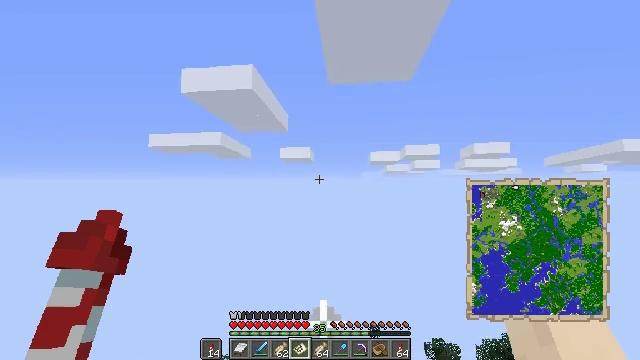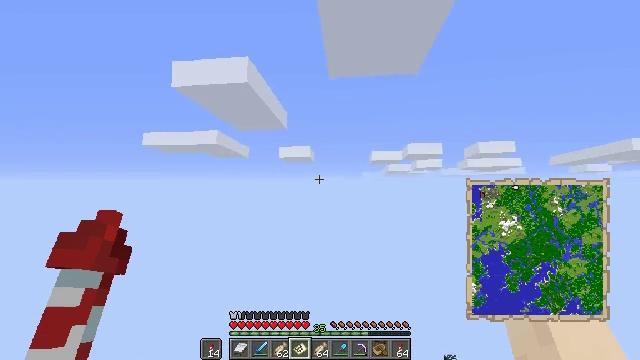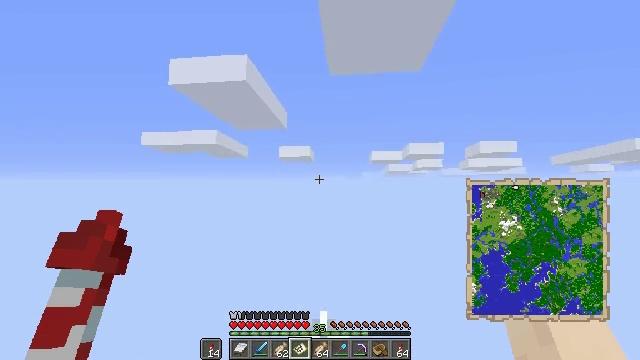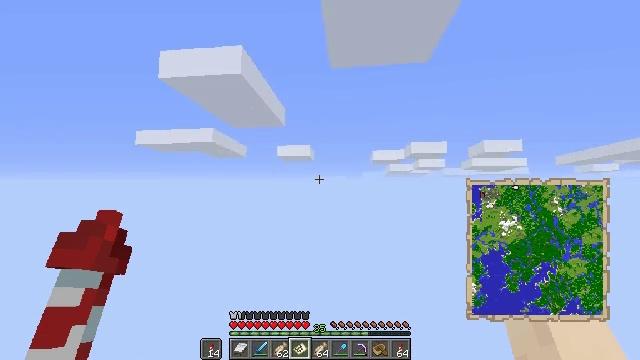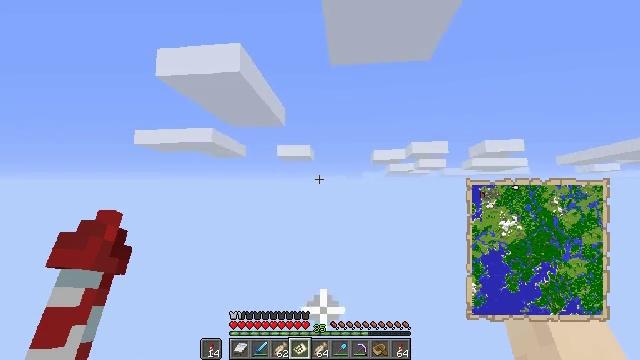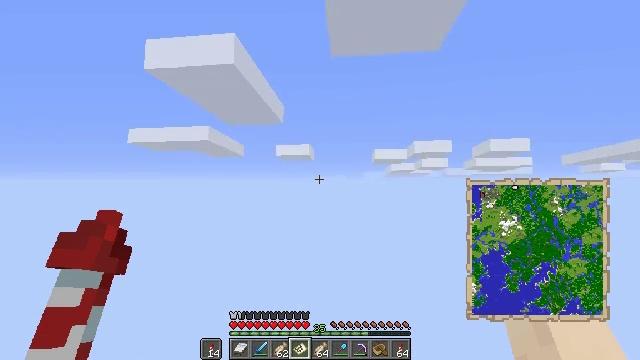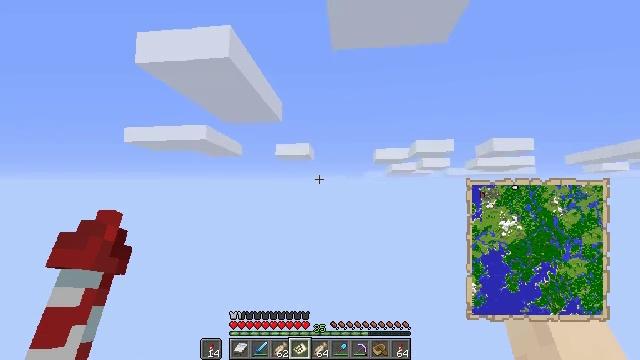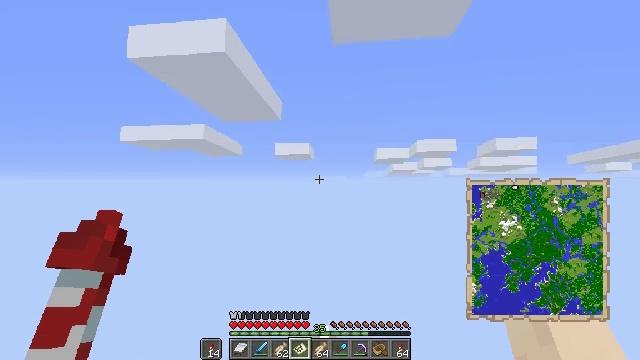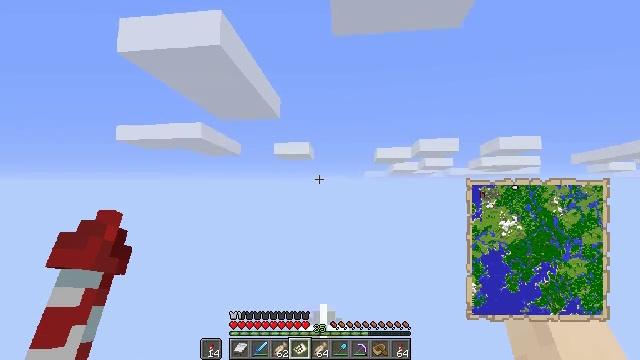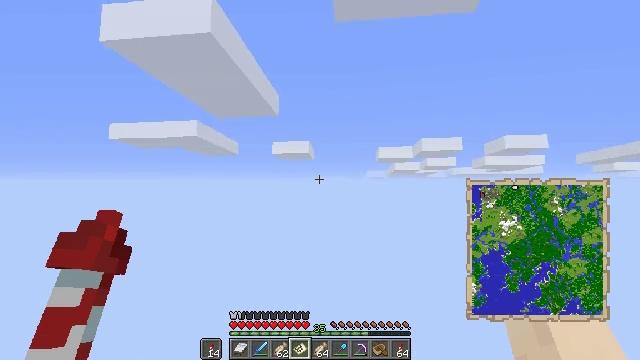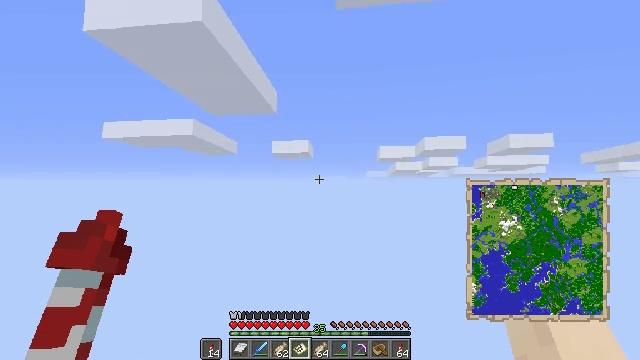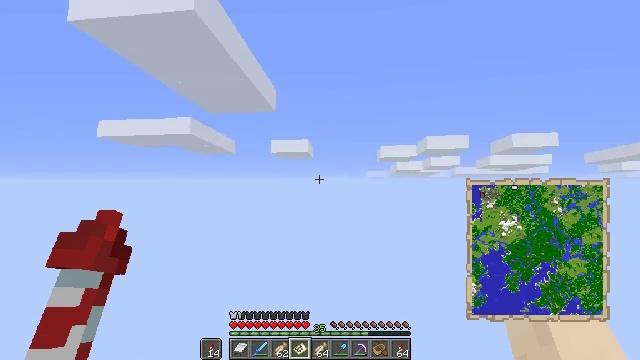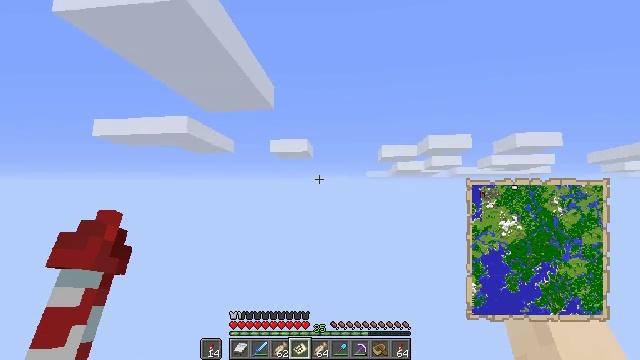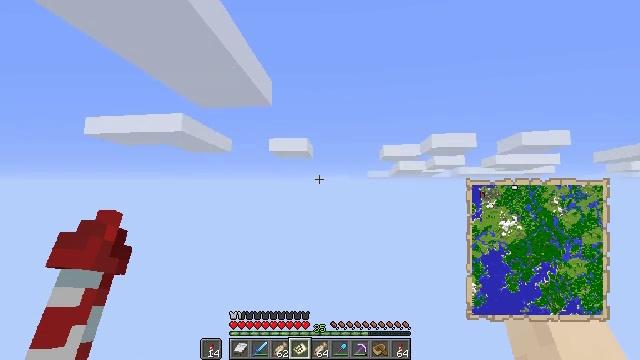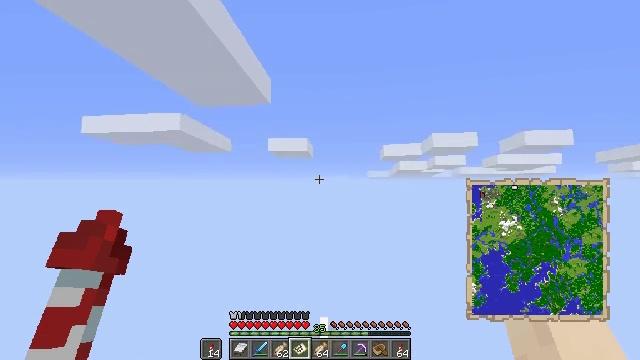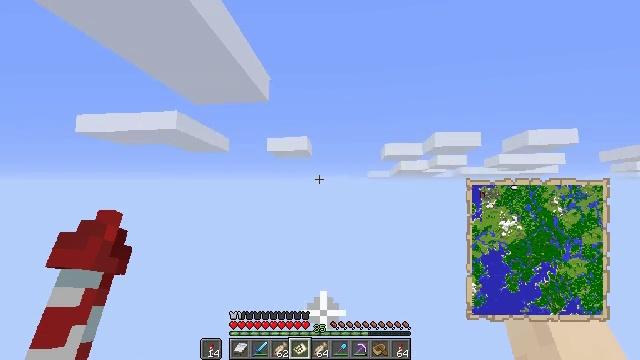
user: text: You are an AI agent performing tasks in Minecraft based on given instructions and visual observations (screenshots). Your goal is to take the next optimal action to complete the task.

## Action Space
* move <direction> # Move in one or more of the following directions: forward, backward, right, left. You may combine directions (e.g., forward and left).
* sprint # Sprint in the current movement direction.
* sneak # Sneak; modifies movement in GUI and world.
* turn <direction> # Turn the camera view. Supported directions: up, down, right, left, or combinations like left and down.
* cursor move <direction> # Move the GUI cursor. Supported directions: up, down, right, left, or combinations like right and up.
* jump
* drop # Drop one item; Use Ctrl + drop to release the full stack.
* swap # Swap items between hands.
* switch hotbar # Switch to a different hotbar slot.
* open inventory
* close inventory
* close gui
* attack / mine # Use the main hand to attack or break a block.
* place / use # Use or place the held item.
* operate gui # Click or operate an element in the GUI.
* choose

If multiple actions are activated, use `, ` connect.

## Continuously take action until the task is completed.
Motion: motion action
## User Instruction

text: Craft a map in the crafting table with paper and a compass.
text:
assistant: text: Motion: no_op
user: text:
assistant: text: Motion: no_op
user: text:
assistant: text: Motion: no_op
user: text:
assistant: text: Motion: no_op
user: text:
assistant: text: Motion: no_op
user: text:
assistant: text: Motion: no_op
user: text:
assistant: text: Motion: no_op
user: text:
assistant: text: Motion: no_op
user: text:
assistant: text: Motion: no_op
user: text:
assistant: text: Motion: no_op
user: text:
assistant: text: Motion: no_op
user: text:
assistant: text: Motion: no_op
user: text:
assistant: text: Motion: no_op
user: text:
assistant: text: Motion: no_op
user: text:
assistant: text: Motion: no_op
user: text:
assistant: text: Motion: no_op
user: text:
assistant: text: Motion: no_op
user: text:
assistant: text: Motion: no_op
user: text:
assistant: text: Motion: no_op
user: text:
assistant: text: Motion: no_op
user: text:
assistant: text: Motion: no_op
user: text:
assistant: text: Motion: no_op
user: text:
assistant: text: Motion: no_op
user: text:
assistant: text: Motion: no_op
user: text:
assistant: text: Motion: no_op
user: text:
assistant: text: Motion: no_op
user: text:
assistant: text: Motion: no_op
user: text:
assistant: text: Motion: no_op
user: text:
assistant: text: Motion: no_op
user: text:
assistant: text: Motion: no_op